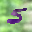
Label: 5